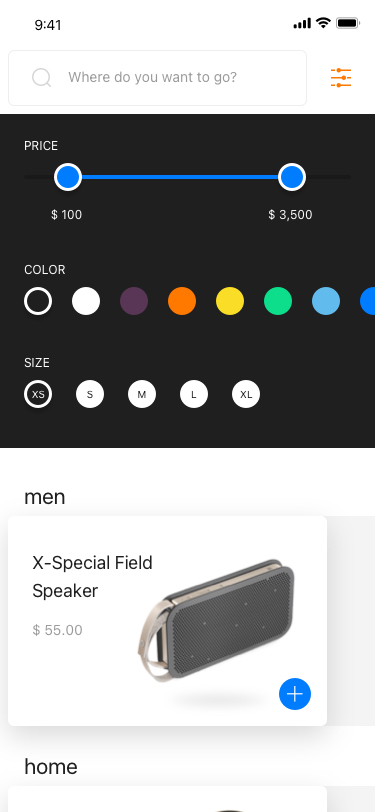
Text in this UI design:
size
XS
S
M
L
XL
color
price
$ 100
$ 3,500
men
X-Special Field  Speaker
$ 55.00
home
Where do you want to go?